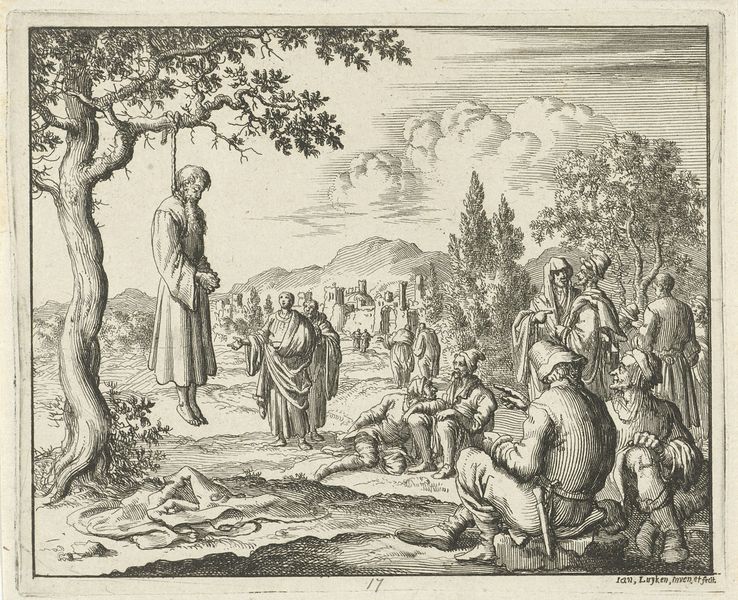
Titel: Lucas opgehangen aan een olijfboom
Künstler: Jan Luyken
Standort: Amsterdam
Institution: Rijksmuseum
Schlagwörter: baum, himmel, wolken, menschen, stadt, äste, grau, tuch, hinrichtung, leiche, messer, baumstamm, zuschauer, berge, aufgehängt, menschne